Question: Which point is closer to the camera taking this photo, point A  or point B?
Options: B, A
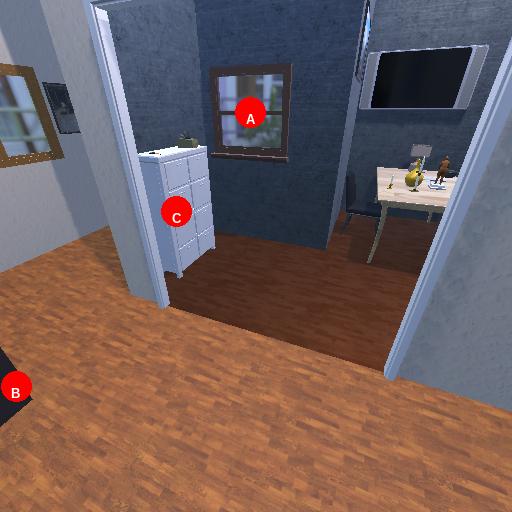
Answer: B